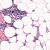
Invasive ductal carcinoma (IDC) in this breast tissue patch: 0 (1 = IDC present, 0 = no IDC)